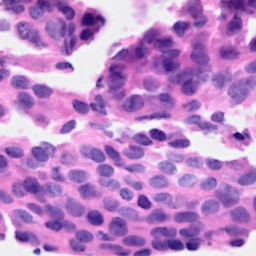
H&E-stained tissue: Breast